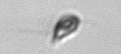
Label: Cryptophyta